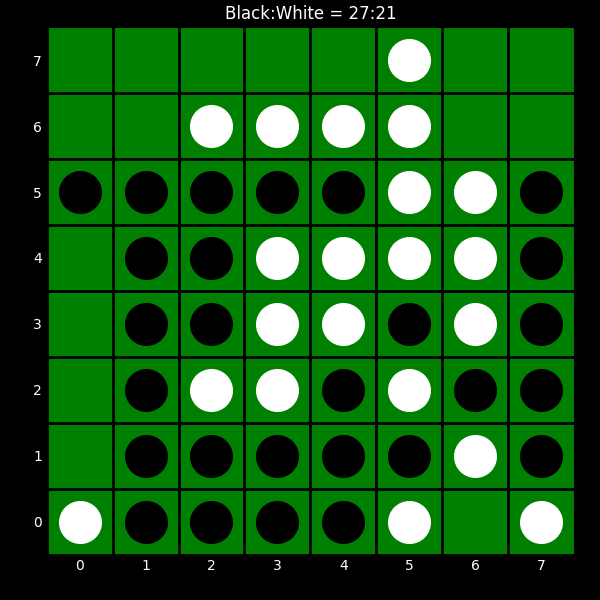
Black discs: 27
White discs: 21